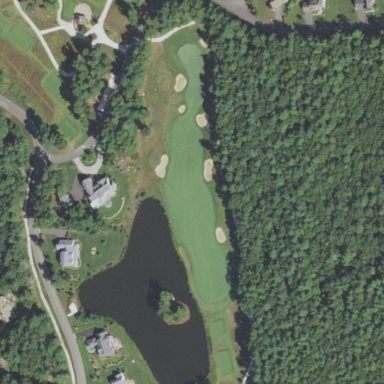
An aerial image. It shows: Area of rough grass used for golf.